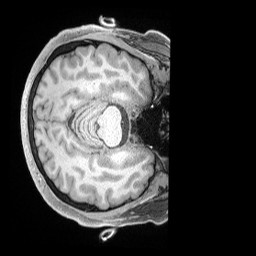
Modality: T1w
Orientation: axial
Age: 39
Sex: male
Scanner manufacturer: siemens
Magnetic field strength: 3 T
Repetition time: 2 s
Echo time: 0.00211 s